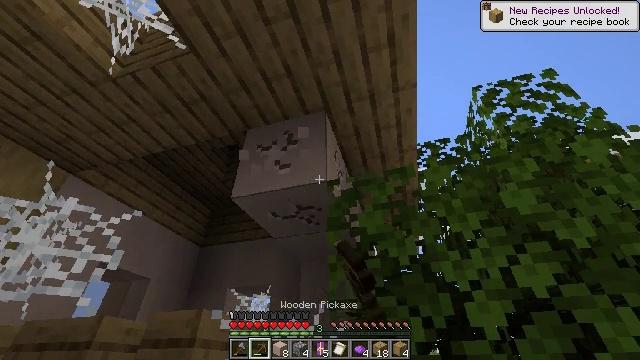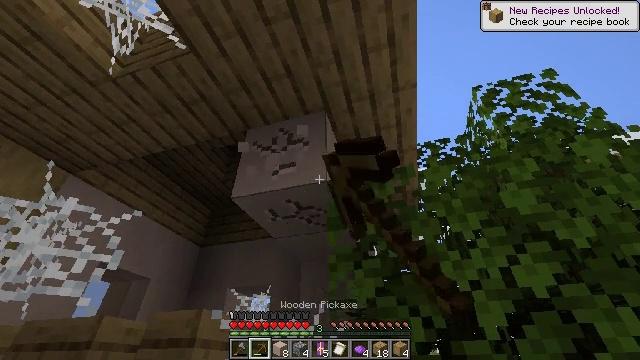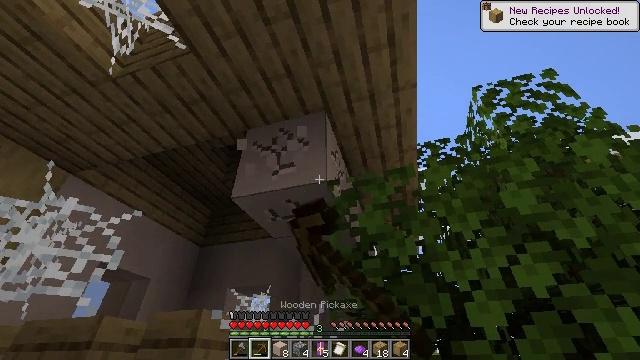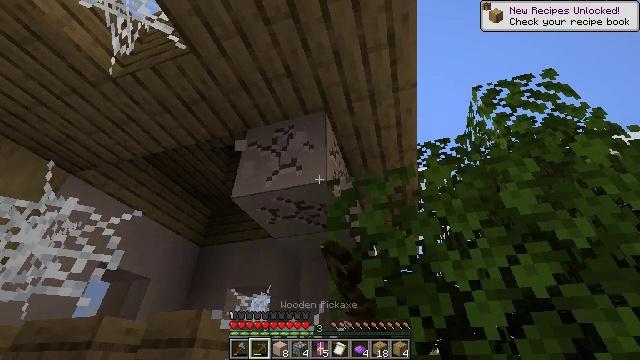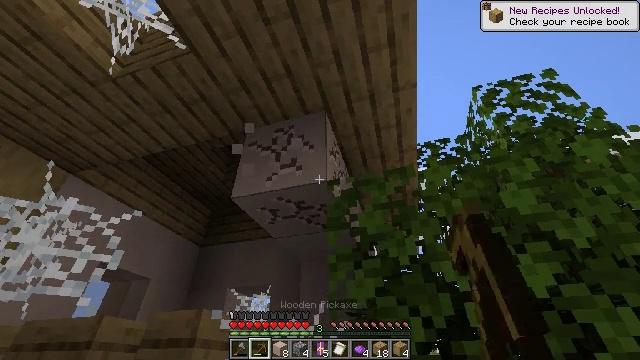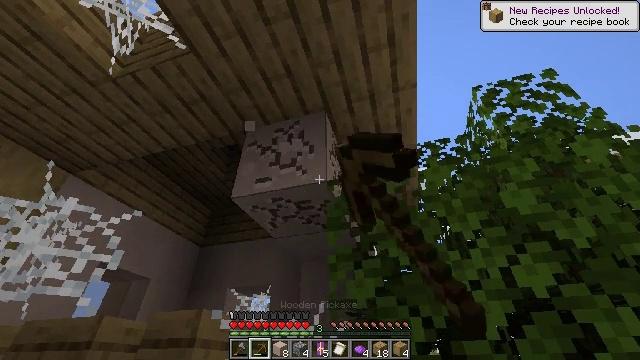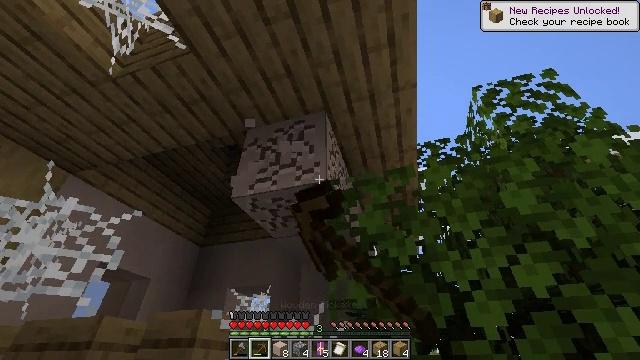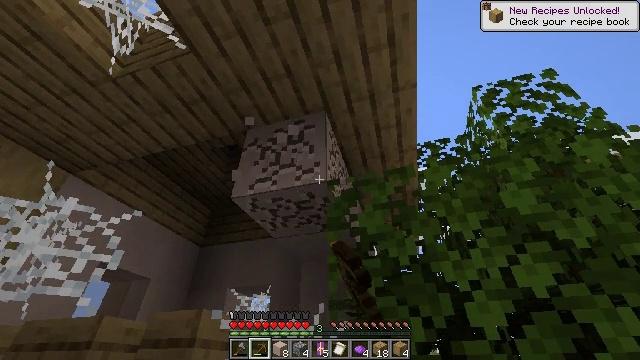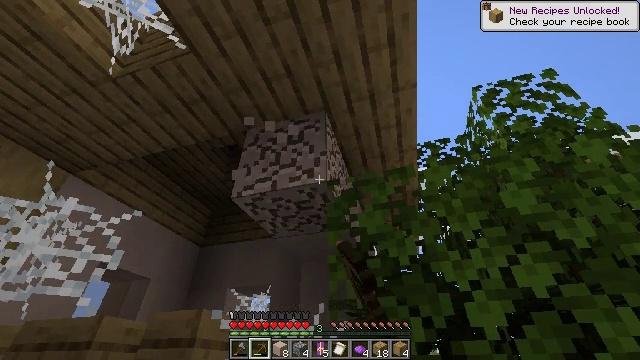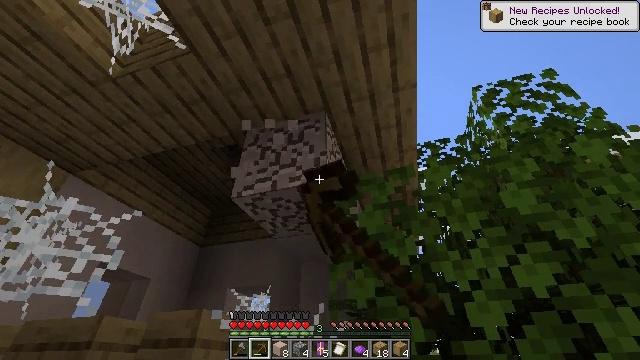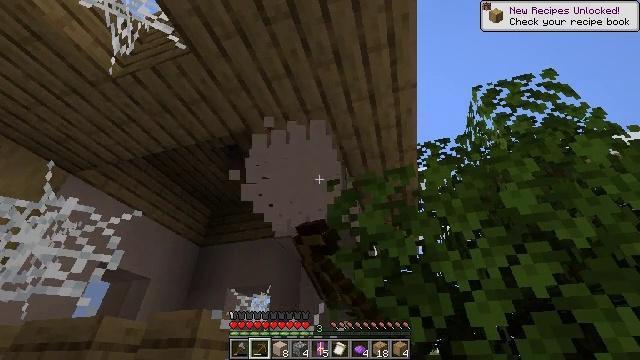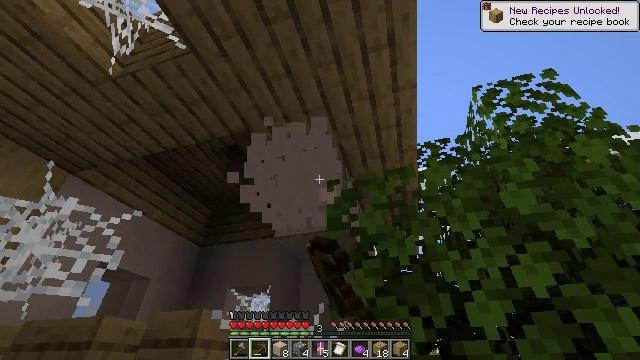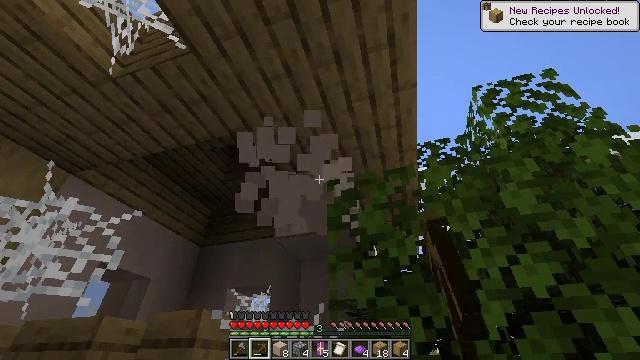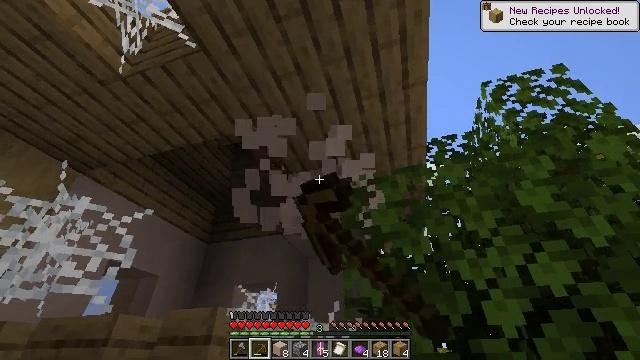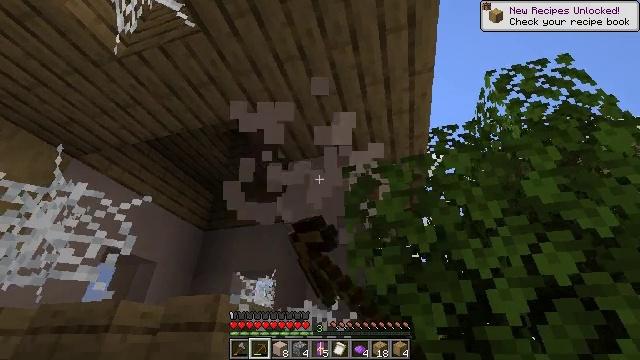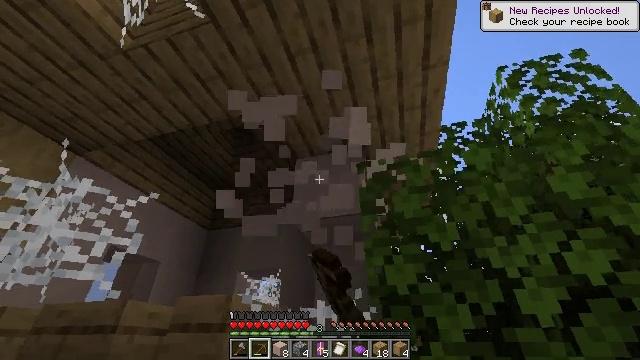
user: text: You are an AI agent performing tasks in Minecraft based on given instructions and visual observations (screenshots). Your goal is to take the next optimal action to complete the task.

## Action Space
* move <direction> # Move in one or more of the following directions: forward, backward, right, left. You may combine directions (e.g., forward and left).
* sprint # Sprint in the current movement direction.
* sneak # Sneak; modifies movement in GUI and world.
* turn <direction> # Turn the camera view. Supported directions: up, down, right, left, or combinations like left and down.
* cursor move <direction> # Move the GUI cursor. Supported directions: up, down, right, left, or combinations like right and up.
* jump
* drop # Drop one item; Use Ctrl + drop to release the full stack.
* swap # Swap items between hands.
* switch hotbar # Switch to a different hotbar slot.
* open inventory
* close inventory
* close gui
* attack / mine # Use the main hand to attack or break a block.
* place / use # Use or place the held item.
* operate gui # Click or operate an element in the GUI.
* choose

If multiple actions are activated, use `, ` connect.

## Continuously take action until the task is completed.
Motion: motion action
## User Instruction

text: Break the white terracotta block.
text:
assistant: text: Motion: attack / mine
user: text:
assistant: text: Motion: attack / mine
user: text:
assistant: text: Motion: attack / mine
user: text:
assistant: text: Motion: attack / mine
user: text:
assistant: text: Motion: attack / mine
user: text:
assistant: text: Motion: attack / mine
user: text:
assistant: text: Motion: attack / mine
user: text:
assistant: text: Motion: attack / mine
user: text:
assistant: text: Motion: attack / mine
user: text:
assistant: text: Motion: attack / mine
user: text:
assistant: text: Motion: attack / mine
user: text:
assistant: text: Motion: attack / mine
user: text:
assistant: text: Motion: move left, attack / mine
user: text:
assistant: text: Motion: move forward and move left, turn right and down, attack / mine
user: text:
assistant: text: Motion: move forward and move left, attack / mine
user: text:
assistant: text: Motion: move forward and move left, attack / mine
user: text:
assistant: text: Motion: turn right and down, attack / mine
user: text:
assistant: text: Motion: turn right, attack / mine
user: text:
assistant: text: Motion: turn right, attack / mine
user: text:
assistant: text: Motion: turn right, attack / mine
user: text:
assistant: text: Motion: attack / mine
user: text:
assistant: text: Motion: attack / mine
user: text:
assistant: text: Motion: attack / mine
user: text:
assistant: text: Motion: attack / mine
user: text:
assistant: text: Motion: attack / mine
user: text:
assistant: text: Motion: attack / mine
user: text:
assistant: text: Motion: attack / mine
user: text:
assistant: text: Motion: attack / mine
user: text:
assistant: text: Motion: attack / mine
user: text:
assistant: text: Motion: attack / mine